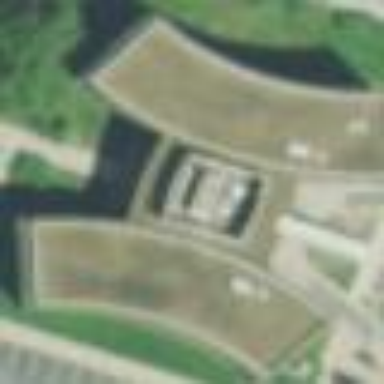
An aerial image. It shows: Office building.